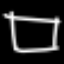
Label: square